Question: I have the following scenario:
I am calling to my controller Index function,the controller in order to generate the model that it pass to the view have to call some web services to get the data here is the code(without real names):
'''
public ActionResult Index()
{
var viewModel = new SomeViewModel();
viewModel.SomeData1=wcfProxy.Function1();
viewModel.SomeData2=wcfProxy.Function2();
viewModel.SomeData3=wcfProxy.Function3();
return View(viewModel);
}
'''
My problem is that it is took long time look at this screen shot:

you can see took 14.5 seconds until it start to load the scripts in parallel with simultaneous connections.
this is really annoying! How can I reduce the load time?
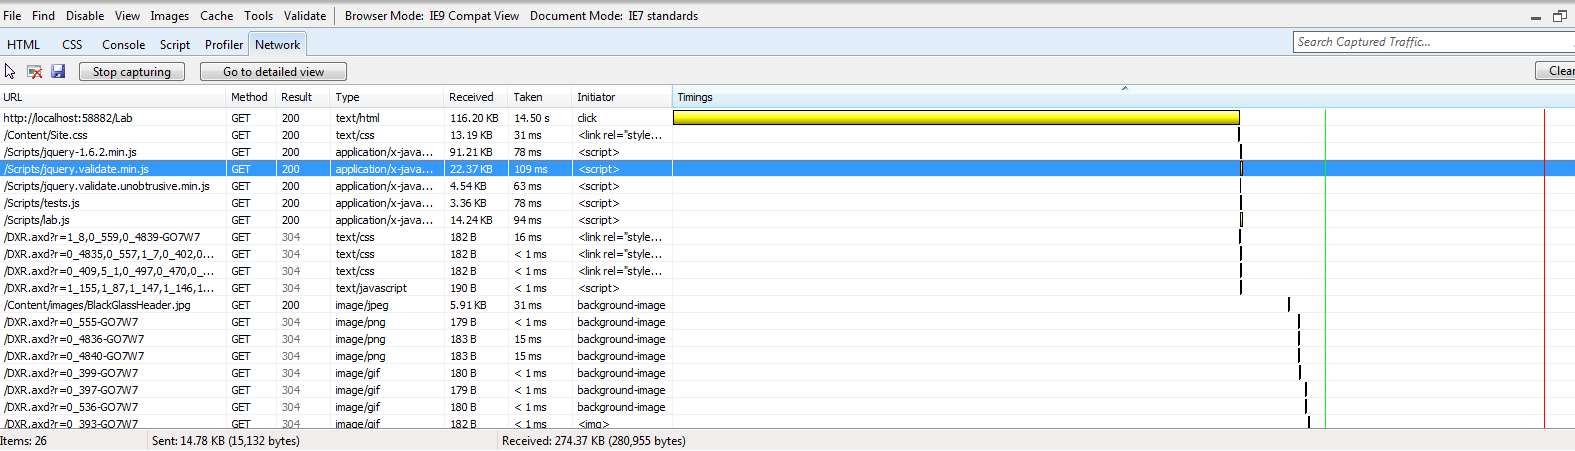
Answer: We don't know. You haven't shown us any code so far, only a bunch of some generic method calls. You either have to 'optimize the WCF methods' so they don't take 15s (the best solution, because 15s is really ridiculous), or at least make your logic 'parallel/async' (for example use ajax).
This is a nice link for parallel programming in c# and .NET4
<URL>
The main idea is to start loading the data without waiting for the previous method call. At the moment your functions function2 and function3 wait for the previous ones to finish. If you call them in parallel, the final time will be shorter. It's something like emptying a tube with buckets. More buckets take the water out at the same time, the faster the process is.
With web development you can use ajax as well. The basic idea is to send the page to the client without these data, wait for the page to load and then use ajax to load the content asynchronously (don't forget to notify the client that the data are still being loaded).
For instance jQuery is great for this: <URL>